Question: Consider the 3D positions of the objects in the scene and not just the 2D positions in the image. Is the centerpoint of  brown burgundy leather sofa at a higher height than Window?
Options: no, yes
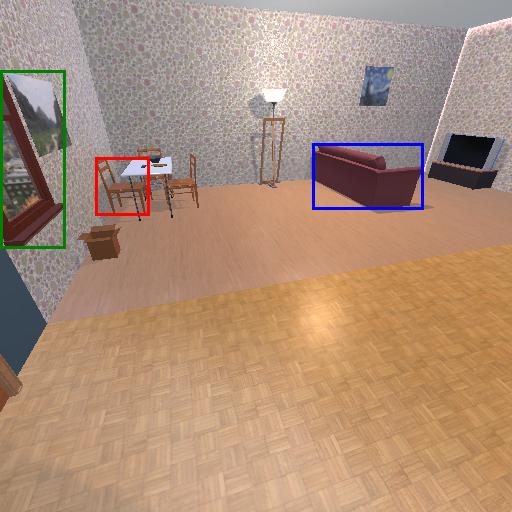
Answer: no